Question: In this Drools sheet I am comparing a class variable with a variable of another class variable but the rule converted are not as expected. Is there a way to do this...

One thing is creating a problem and it is when this excel sheet is converted into rules the condition where I check 'stdId in college class is equals to id of Student class' i.e. third column, the rule is generated as follows-
'''
$c2: College(stdId == $s.id == "x")
'''
The =="x" part is undesirable and creating trouble while running the rules.
What should be done to remove the extra undesired part.
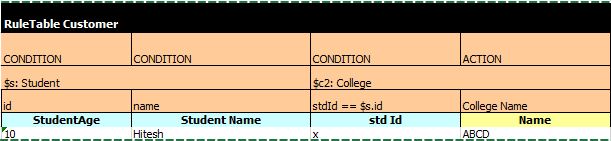
Answer: The third column can be written as
'''
CONDITION
$c2: College(stdId==$s.id)/*$param*/
match student id
x
x
...
'''
The x is required to trigger insertion of the conditional expression from row 2.